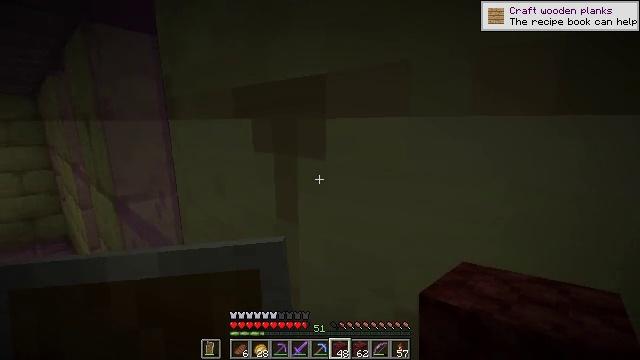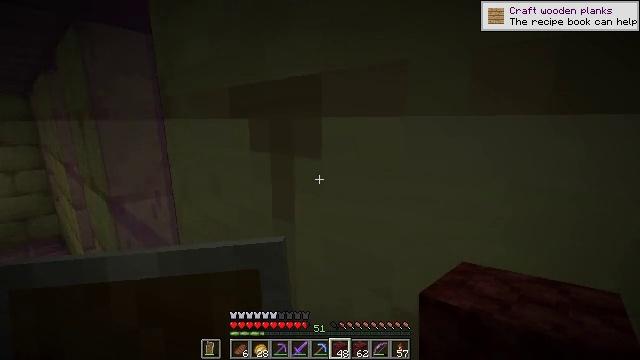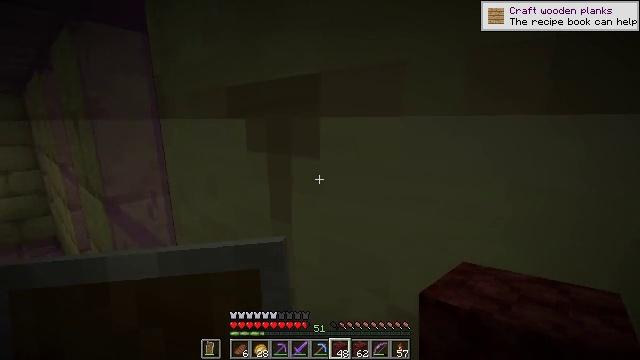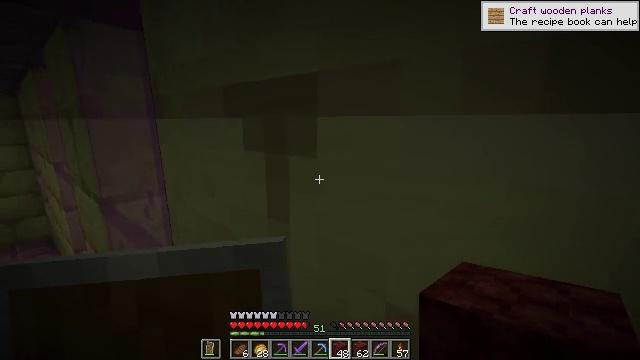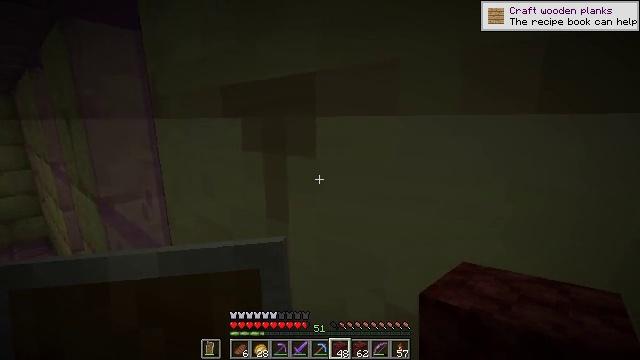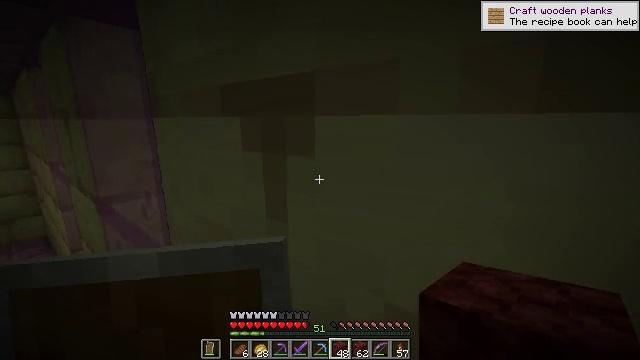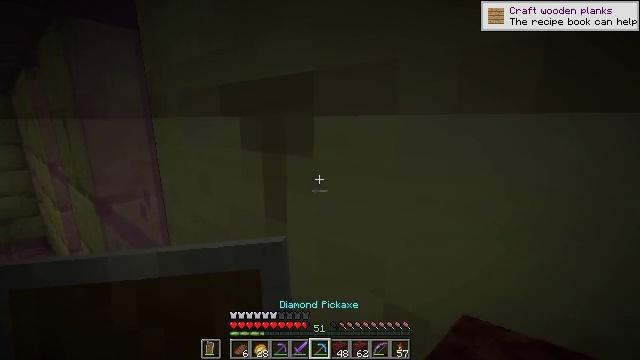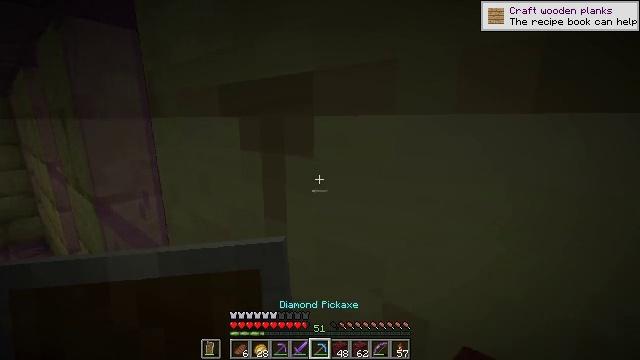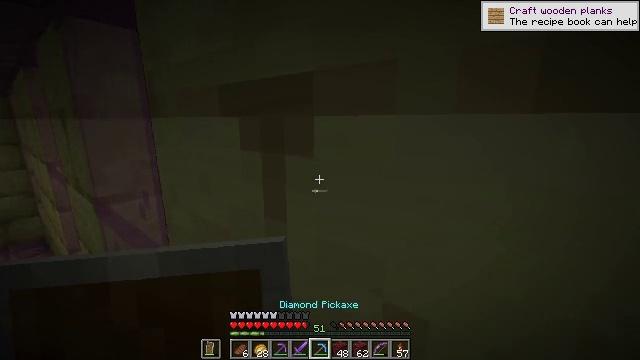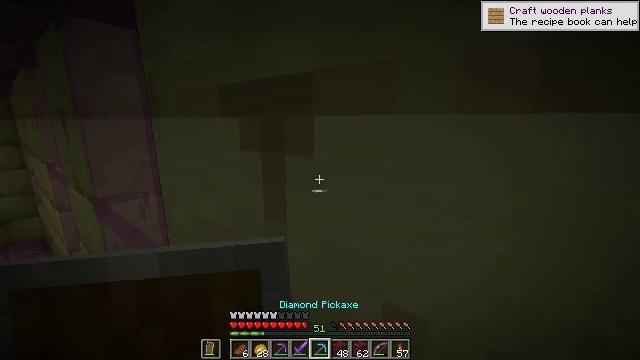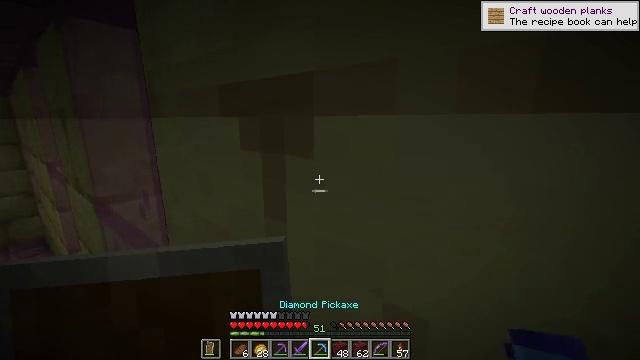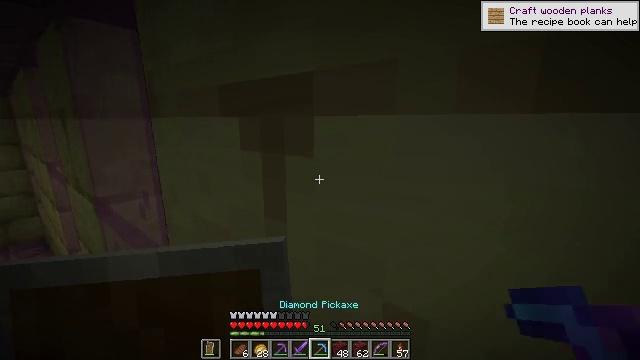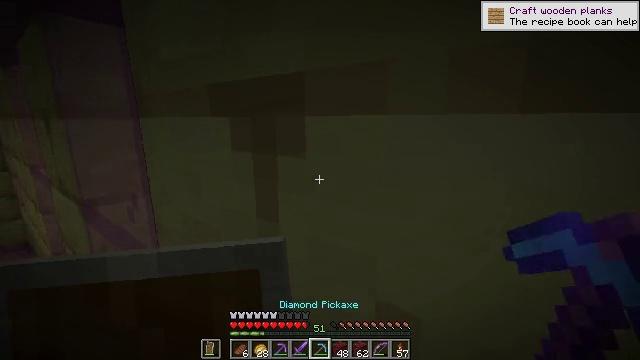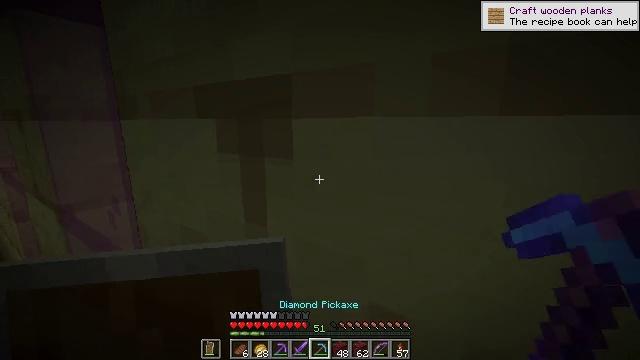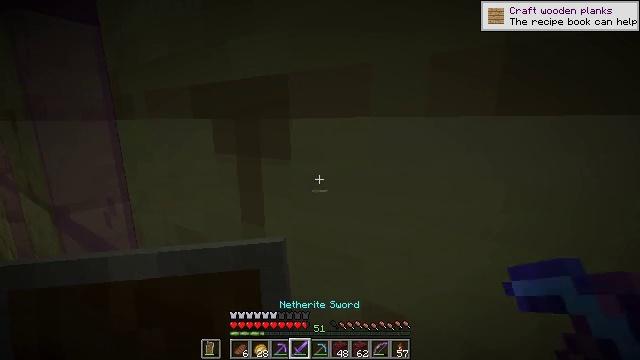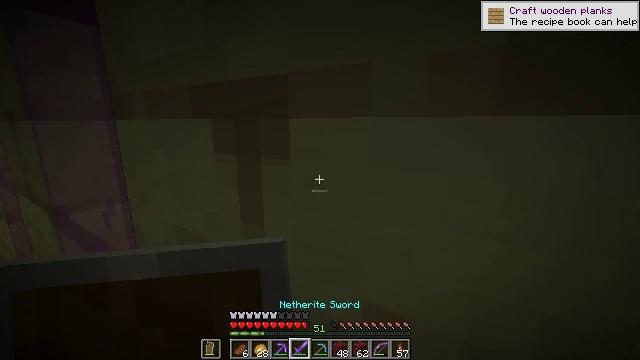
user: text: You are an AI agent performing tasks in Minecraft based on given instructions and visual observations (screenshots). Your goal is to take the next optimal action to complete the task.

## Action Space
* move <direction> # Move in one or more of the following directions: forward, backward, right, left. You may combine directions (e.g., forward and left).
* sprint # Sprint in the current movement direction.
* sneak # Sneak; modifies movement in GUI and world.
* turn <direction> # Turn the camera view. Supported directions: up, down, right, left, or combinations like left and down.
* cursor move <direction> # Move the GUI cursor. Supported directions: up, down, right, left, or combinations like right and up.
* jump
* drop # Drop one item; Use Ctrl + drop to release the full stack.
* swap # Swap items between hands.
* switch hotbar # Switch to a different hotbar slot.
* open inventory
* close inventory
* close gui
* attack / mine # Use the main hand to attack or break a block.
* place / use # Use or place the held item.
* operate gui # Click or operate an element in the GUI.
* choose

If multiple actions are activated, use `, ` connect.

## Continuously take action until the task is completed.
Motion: motion action
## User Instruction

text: Mine end stone bricks.
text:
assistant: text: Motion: no_op
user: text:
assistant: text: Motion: no_op
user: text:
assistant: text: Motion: no_op
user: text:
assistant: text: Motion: no_op
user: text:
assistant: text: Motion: no_op
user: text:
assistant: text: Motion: no_op
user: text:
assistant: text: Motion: no_op
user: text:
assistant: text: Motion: no_op
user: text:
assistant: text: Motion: no_op
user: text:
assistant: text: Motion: no_op
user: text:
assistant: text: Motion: no_op
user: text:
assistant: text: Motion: turn right
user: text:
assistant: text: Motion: turn right
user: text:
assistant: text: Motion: no_op
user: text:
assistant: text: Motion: no_op
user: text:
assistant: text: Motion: no_op
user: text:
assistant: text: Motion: no_op
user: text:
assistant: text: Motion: no_op
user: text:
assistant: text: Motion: no_op
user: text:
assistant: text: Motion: no_op
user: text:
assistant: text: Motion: no_op
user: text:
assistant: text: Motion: no_op
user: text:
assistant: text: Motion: no_op
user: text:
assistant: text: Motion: no_op
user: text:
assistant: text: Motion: no_op
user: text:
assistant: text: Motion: turn right and up
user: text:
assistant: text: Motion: turn right
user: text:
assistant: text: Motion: no_op
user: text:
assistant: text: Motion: attack / mine
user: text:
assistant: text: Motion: attack / mine